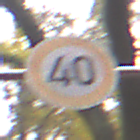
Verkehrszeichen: Geschwindigkeit40
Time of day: MorningAfternoon
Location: Outdoor (Nature)
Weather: Overcast
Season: Autumn
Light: Natural